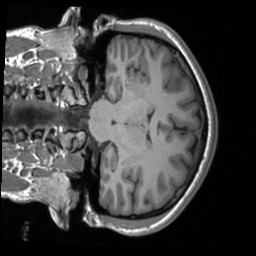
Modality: T1w
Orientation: coronal
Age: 21
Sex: male
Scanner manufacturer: siemens
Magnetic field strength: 3 T
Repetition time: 1.9 s
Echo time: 0.00226 s